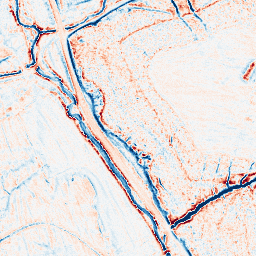
Category: edge_preserving
Decomposition family: anisotropic_diffusion
Decomposition parameters: iterations: 20
kappa: 10
gamma: 0.1
Upsampling method: quintic
Upsampling parameters: scale: 4
Upsampling scale: 4